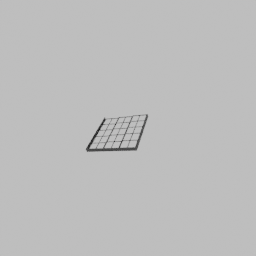
Label: architecture